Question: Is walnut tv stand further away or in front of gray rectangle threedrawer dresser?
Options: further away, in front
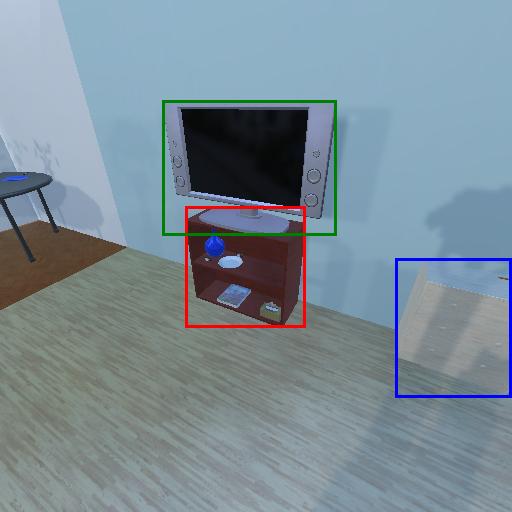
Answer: further away